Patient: sex F, age 22
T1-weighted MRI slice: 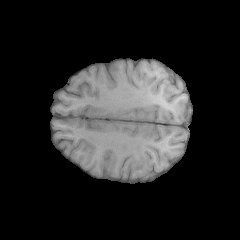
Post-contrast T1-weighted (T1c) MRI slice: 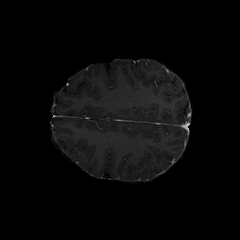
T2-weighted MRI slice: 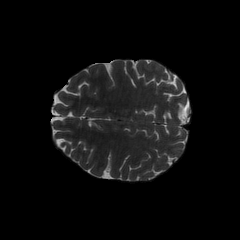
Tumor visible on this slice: no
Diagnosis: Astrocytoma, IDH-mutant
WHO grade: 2